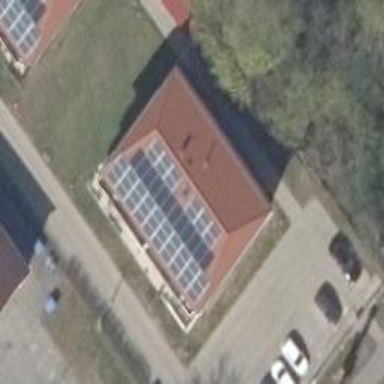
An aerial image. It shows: Solar power generator utilizing photovoltaic technology with solar photovoltaic panels.